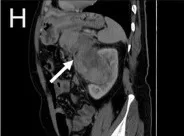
Ultrasound and contrast-enhanced computed tomography (CT) images of myxoid liposarcoma (MLS) of the left kidney invading the pancreas. (G,H) Coronal and sagittal images obtained from the venous phase displayed invasion of the pancreas by the left kidney mass (98 HU).
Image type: radiology (ct)